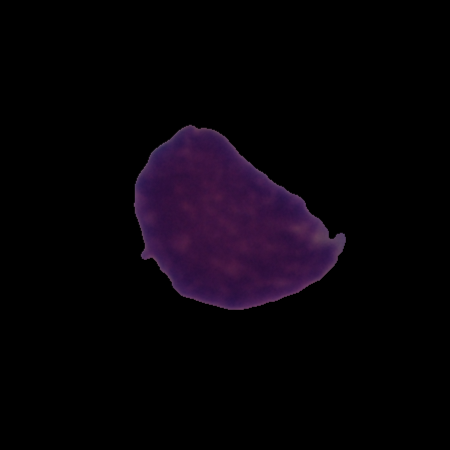
Label: healthy